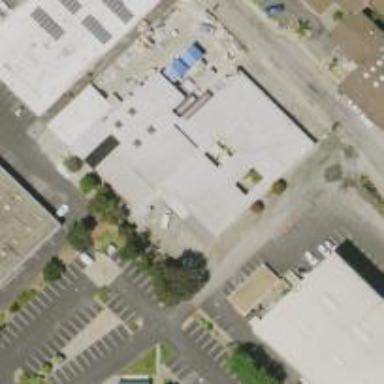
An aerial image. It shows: Building.